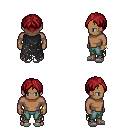
a pixel art fantasy rpg character, male body template, human, dark skin, black tattered cape, teal pants, brunette parted hairstyle, bracelets, white slippers, four views (front, back, left, right), 2x2 character sprite sheet, small pixel art, hard edges, no anti-aliasing